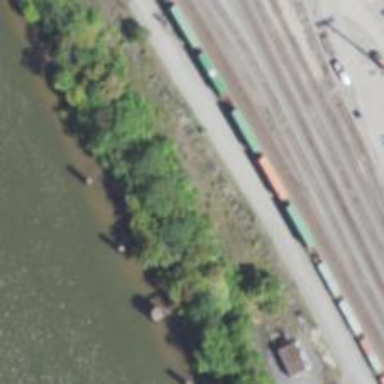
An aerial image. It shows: Railway siding for service.